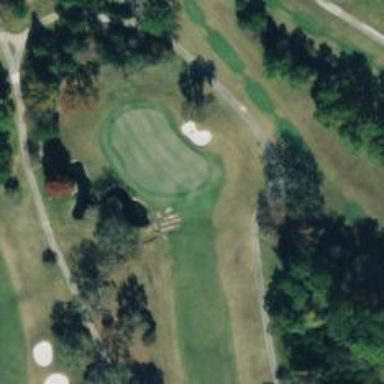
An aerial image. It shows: Golf hole.